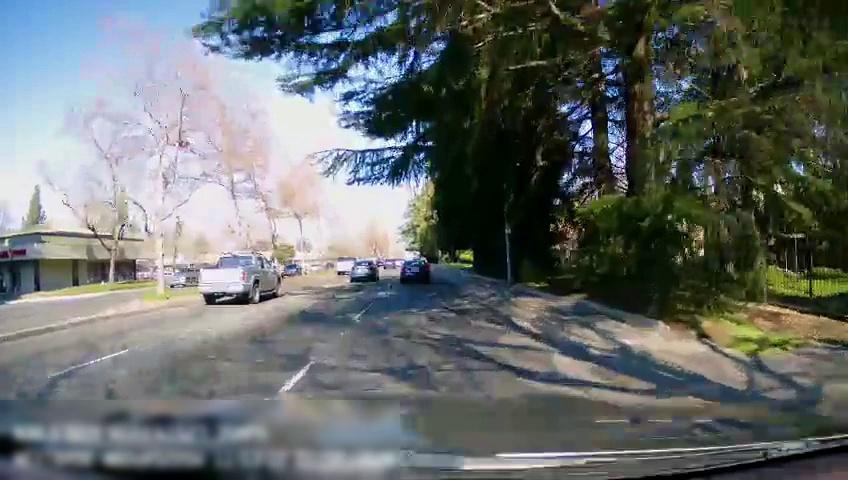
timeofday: Day
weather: Sunny
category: Drivable Space
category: Drivable Space
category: Vehicles | Truck
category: Vehicles | Car
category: Vehicles | Car
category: Vehicles | Truck
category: Vehicles | Car
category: Vehicles | Car
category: Lanes | Alternate Lane
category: Lanes | Current Lane